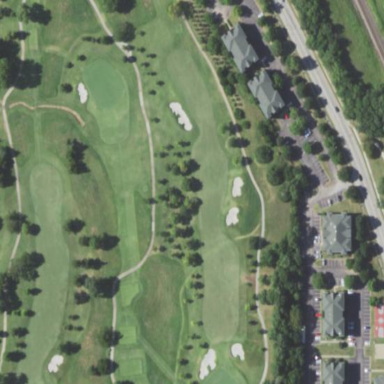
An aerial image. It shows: Grassy area designated as golf fairway.